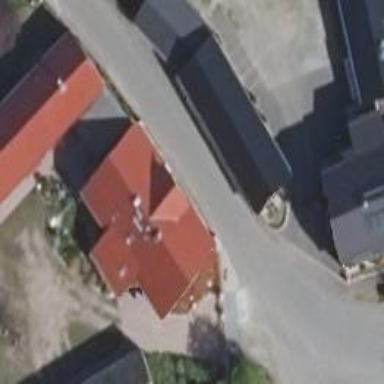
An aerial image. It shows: Maroon house with flat roof.